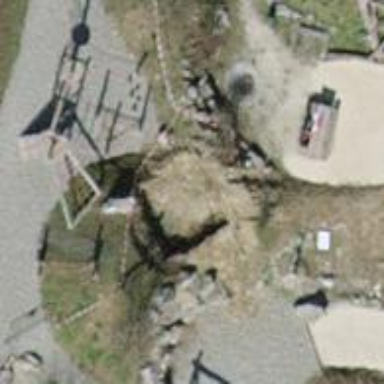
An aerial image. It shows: Playground area for leisure land.